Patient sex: F
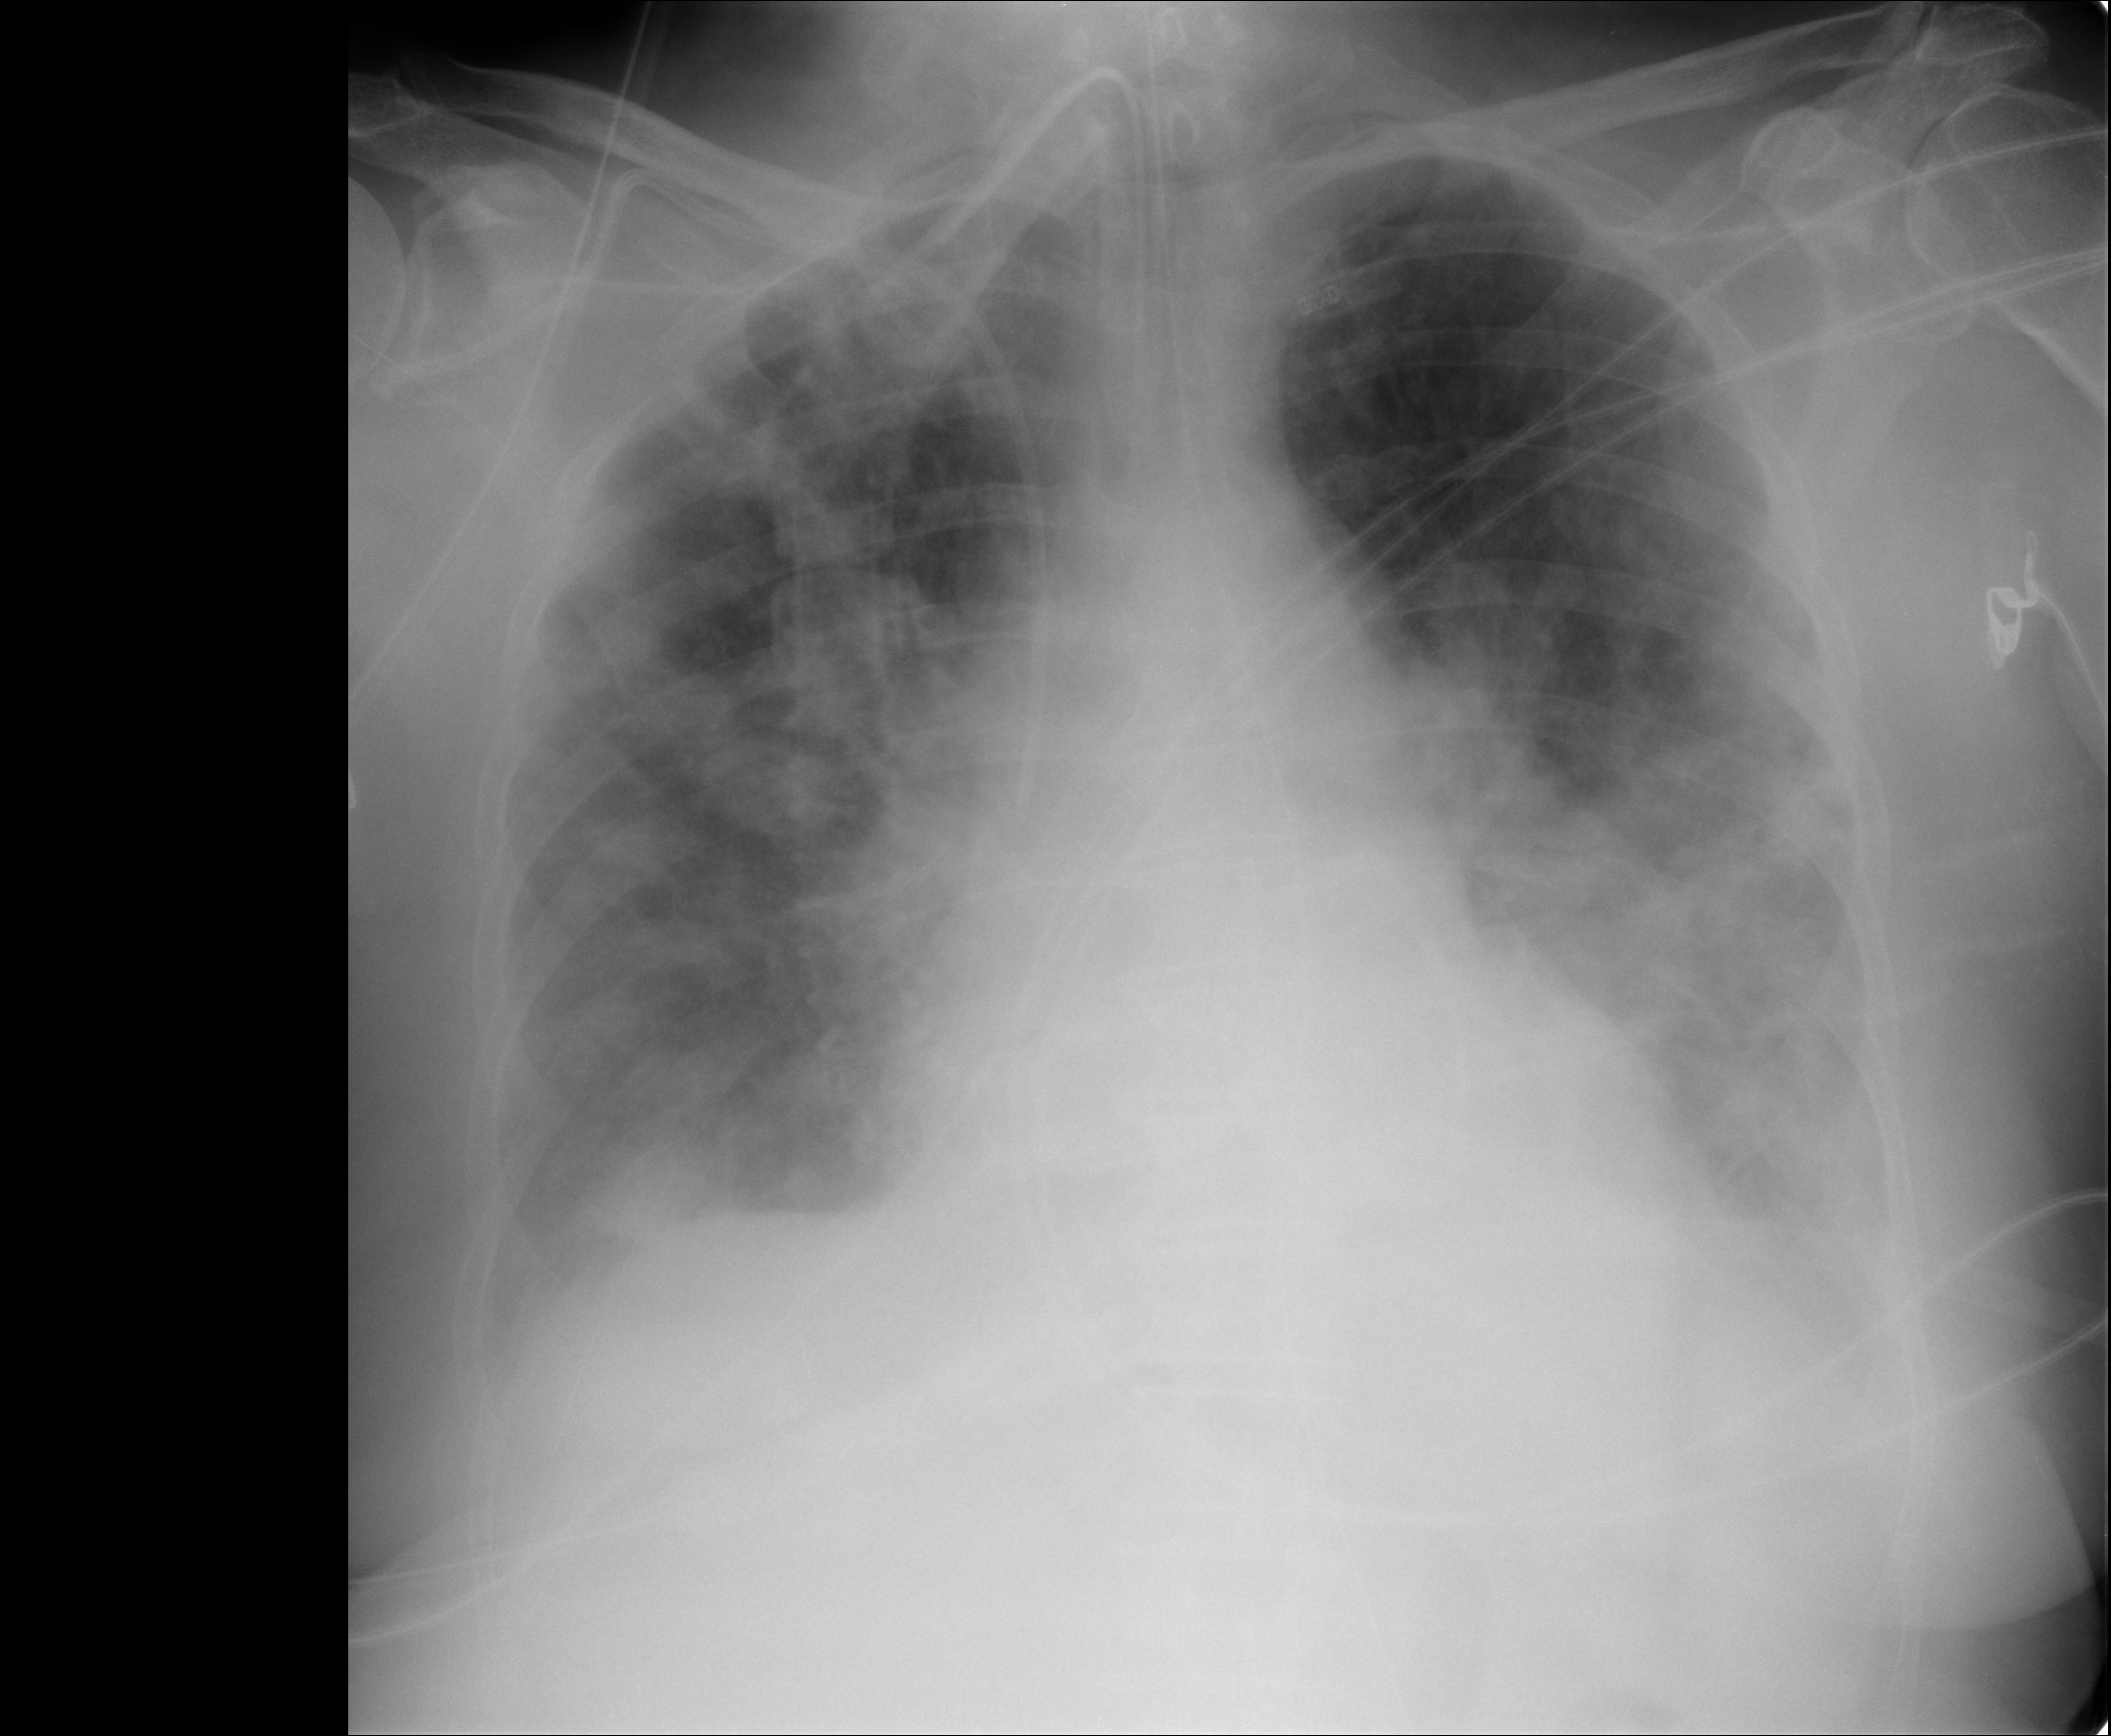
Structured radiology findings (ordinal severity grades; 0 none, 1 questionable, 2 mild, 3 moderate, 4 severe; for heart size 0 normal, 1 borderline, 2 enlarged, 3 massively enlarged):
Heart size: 2
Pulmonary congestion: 2
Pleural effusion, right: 2
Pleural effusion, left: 2
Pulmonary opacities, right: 3
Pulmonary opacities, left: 3
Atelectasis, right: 2
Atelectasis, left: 2